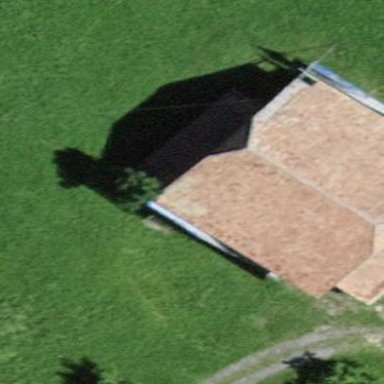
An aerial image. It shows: Barn.